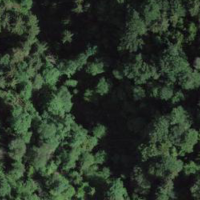
EUNIS habitat code: 41
Species observed at this site:
Chrysosplenium alternifolium